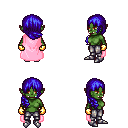
a pixel art fantasy rpg character, female body template, orc, green skin, pink cape, metal pants, blue right-swept hairstyle, gold gloves, metal boots, four views (front, back, left, right), 2x2 character sprite sheet, small pixel art, hard edges, no anti-aliasing